Question: I'm reading about custom audio effects with web audio:
<URL>
An example they give is this delay loop

'''
var SlapbackDelayNode = function(){
//create the nodes we'll use
this.input = audioContext.createGainNode();
var output = audioContext.createGainNode(),
delay = audioContext.createDelayNode(),
feedback = audioContext.createGainNode(),
wetLevel = audioContext.createGainNode();
//set some decent values
delay.delayTime.value = 0.15; //150 ms delay
feedback.gain.value = 0.25;
wetLevel.gain.value = 0.25;
//set up the routing
this.input.connect(delay);
this.input.connect(output);
delay.connect(feedback);
delay.connect(wetLevel);
feedback.connect(delay);
wetLevel.connect(output);
this.connect = function(target){
output.connect(target);
};
};
'''
My question is this:
Is there any compelling reason to have the 'output' gain node? Wondering if it's there for educational reasons, or if it is actually serving a purpose which I've not grasped.
You could directly connect the 'wetLevel' node to the target, and that would save you having to create the 'output' node.
'''
this.connect = function(target){
wetLevel.connect(target);
};
'''
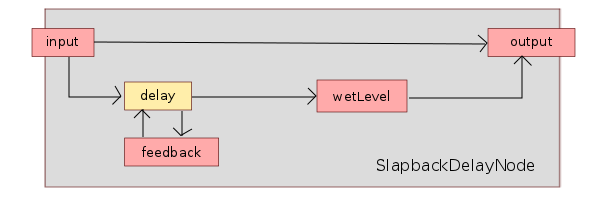
Answer: You could skip the output node. It's mostly there as a convenience, to be able to quickly and easily disconnect the output of the subgraph in one go (rather than having to disconnect from two different nodes). You don't always need this kind of convenience.